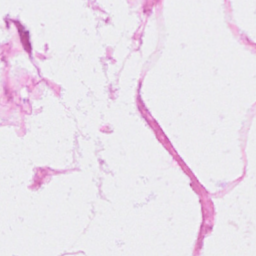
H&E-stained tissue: Breast